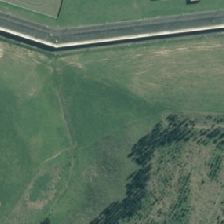
Land cover: high_producing_grassland